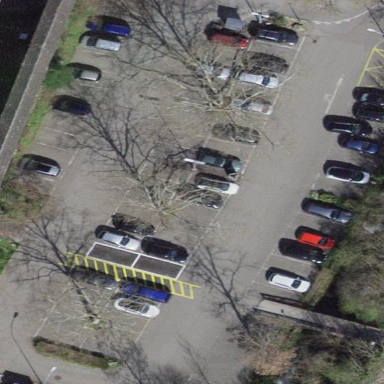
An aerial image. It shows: Road serving as parking aisle.